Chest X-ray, PA view. Patient: 31 years old, sex M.
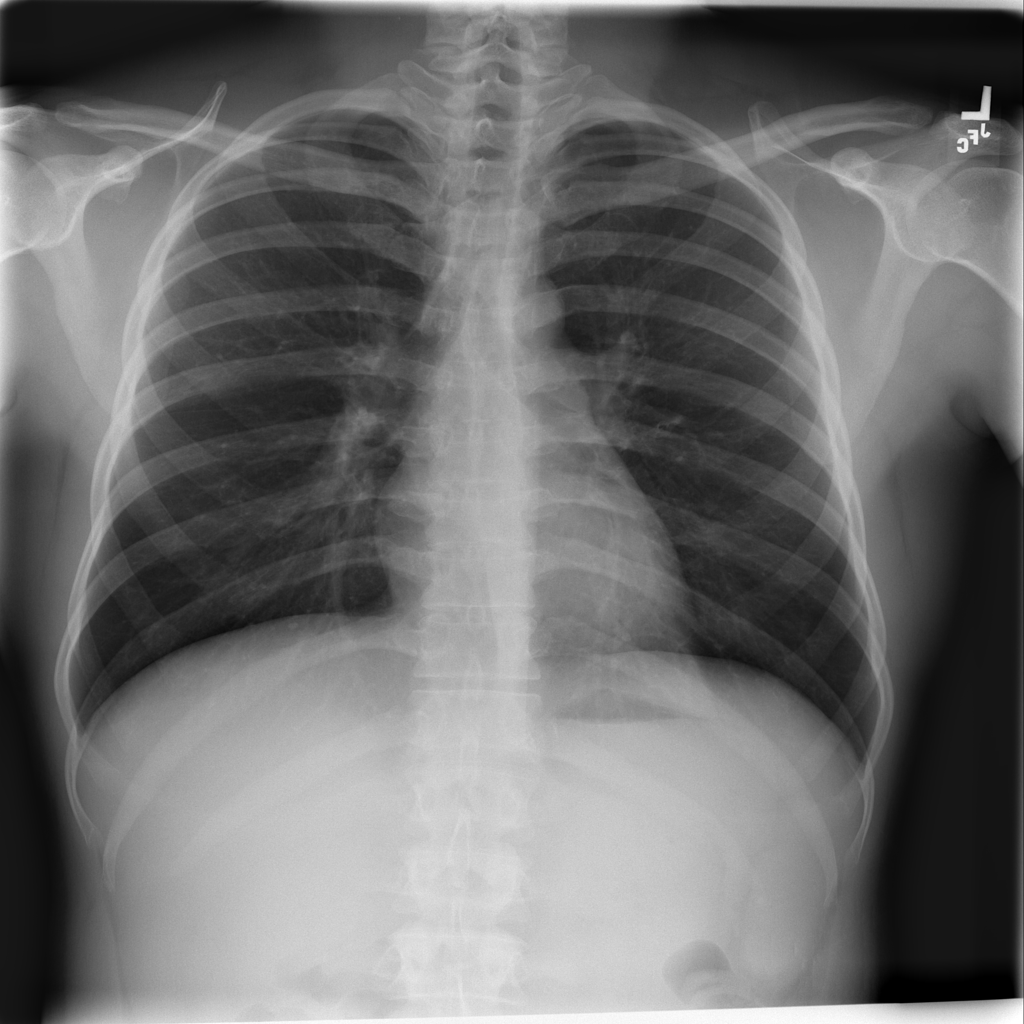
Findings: No Finding